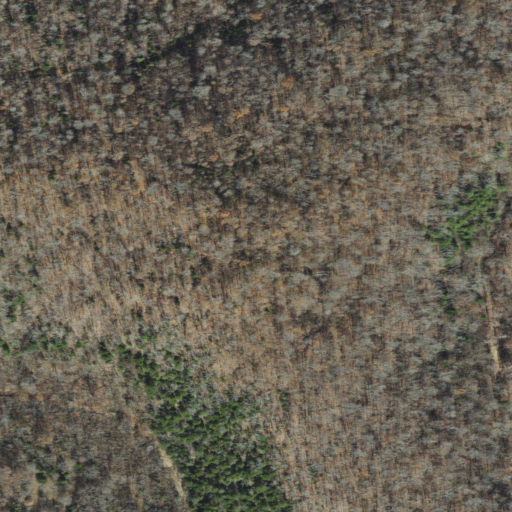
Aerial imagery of mountain in Arkansas named Field Mountain containing deciduous forest and mixed forest